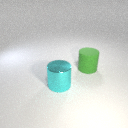
large green rubber cylinder behind large cyan metal cylinder